Question: I'm calling an AJAX using a $.when to wait till that ajax completes and return to process the next ajax inside.
This is where $.when calling happens:
'''
function loadAllData(){
$.when(getCreditorID()).done(function(a1){
console.log("cx id is : " + parseFloat(a1[0])); //this is in the attached screen shot
var urlx = "functions/getCustomerData.php";
$.post(
urlx,
{
selectedValue: a1[0],
},
function(data) {
$("#payduedate").val(data[0].duedate);
document.getElementById('portcode').value = data[0].portcode;
document.getElementById('currencycode').value = data[0].currencycode;
document.getElementById('convertion').value = data[0].conversion;
},
"json"
);
});
}
'''
Above code is calling below ajax method function:
'''
function getCreditorID(){
id = "";
var creditorcodex = document.getElementById('creditorcode').value;
// console.log("getCreditorID input: " + creditorcodex);
var urlx = "functions/getCreditorID.php";
return $.ajax({
type: 'POST',
url: urlx,
data: {
creditorcode: creditorcodex,
},
success: function(data) {
console.log("Result : "+data); //this is in the attached screen
}
});
}
'''
Above function calling getCreditorID.php to get data:
getCreditorID.php:
'''
<?php
include '../config/dbConn.php';
$creditorcode = $_POST["creditorcode"];
// $creditorcode = $_GET["creditorcode"];
$result="";
$sql = "SELECT intCustomerID FROM lms.tblcustomers WHERE varCustomerName='".$creditorcode."';";
mysql_select_db('$dbname');
$retval = mysql_query( $sql, $conn );
if(! $retval )
{
$result=-999;
}
while($row = mysql_fetch_array($retval, MYSQL_ASSOC))
{
$result=$row["intCustomerID"];
}
echo $result;
mysql_close($conn);
?>
'''
Problem is:
If return from getCreditorID.php is '44' then 'console.log("Result : "+data);' inside getCreditorID() function will output in console as 'Result : 44' and this is working fine. But the same function is getting returned in loadAllData() function and using the value returned for next ajax. Here if we print the return value using 'console.log("cx id is : " + parseFloat(a1[0]));' output is '4' which should be '44'. Which means it's only giving the first character as output and ignoring the rest.

Please find a way out.
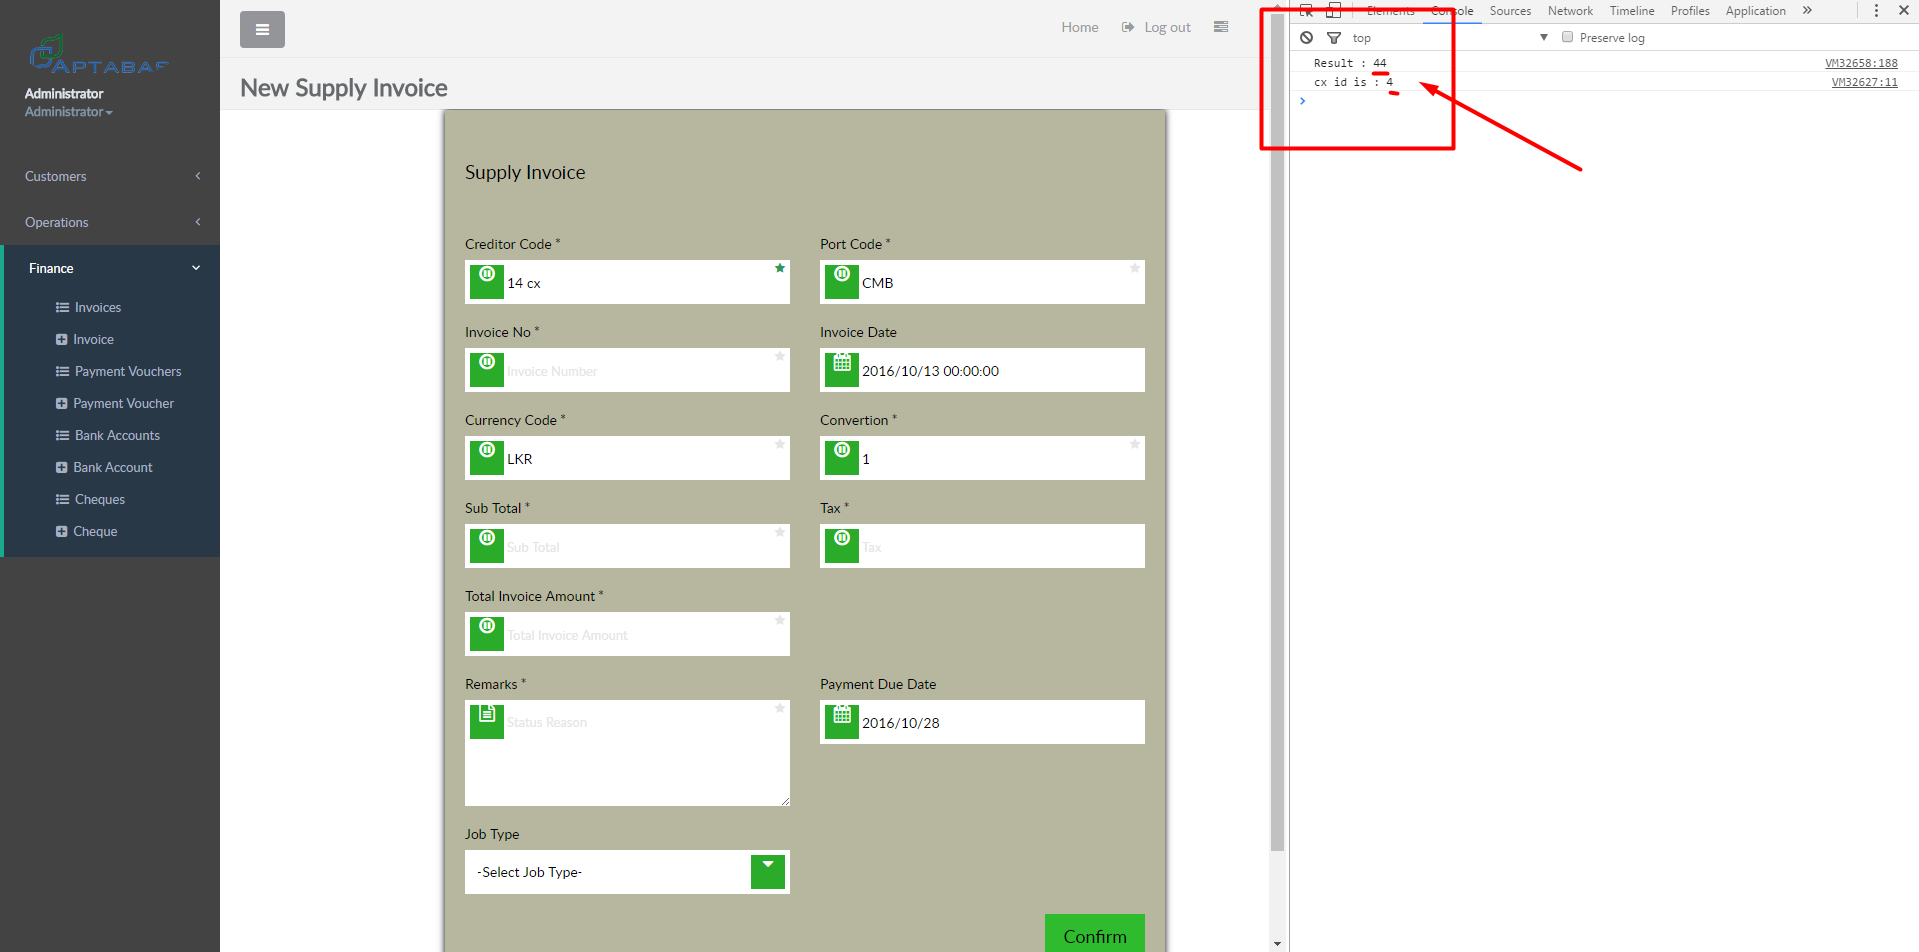
Answer: In your function loadAllData(), use a1 instead of a1[0] and update your code accordingly
'''
function loadAllData(){
$.when(getCreditorID()).done(function(a1){
console.log("cx id is : " + parseFloat(a1)); // did correction here
var urlx = "functions/getCustomerData.php";
$.post(
urlx,
{
selectedValue: a1[0],
},
function(data) {
$("#payduedate").val(data[0].duedate);
document.getElementById('portcode').value = data[0].portcode;
document.getElementById('currencycode').value = data[0].currencycode;
document.getElementById('convertion').value = data[0].conversion;
},
"json"
);
});
}
'''